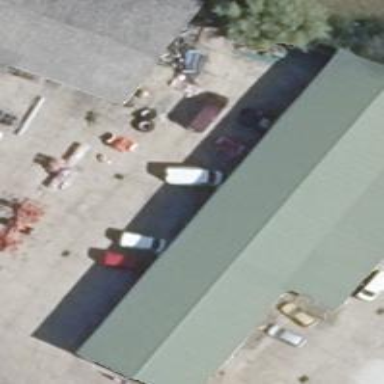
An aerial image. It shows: Building with gabled roof. The roof orientation is along the structure.